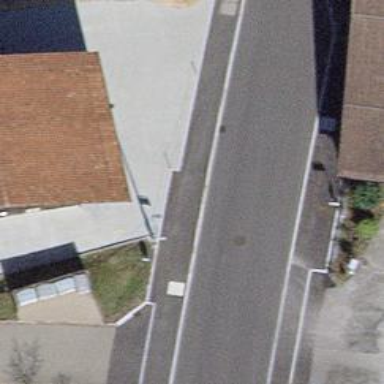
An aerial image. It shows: Bus stop with platform for public transport.